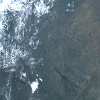
Label: land